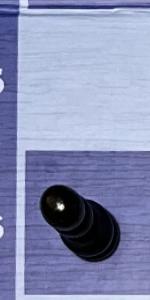
Label: Pawn_Black